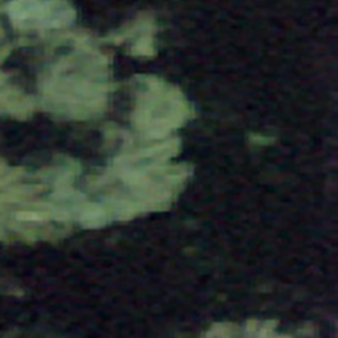
Label: other